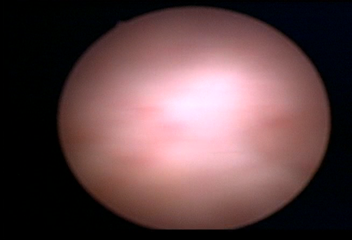
Modality: WLC
Class: Normal mucosa
Bladder cancer association: No